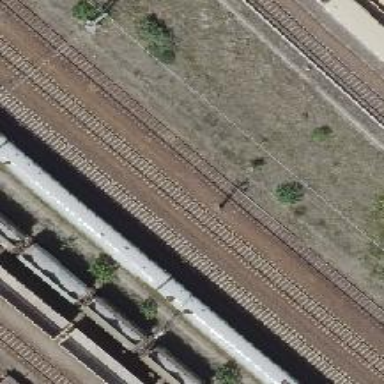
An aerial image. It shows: Railway signal.